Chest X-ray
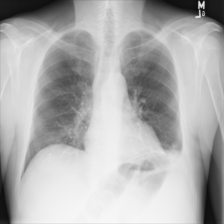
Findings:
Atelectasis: negative
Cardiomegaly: negative
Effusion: positive
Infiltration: negative
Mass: negative
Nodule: positive
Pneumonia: negative
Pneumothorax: negative
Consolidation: negative
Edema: negative
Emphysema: negative
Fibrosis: negative
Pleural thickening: negative
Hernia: negative